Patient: sex F, age 56
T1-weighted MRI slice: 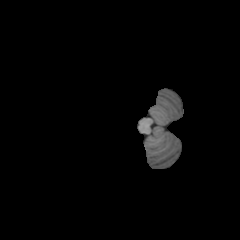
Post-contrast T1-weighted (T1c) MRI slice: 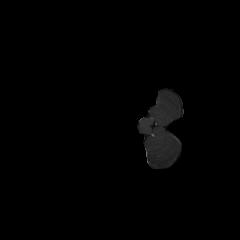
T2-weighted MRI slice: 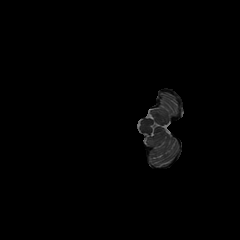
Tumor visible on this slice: no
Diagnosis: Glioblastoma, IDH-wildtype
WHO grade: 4